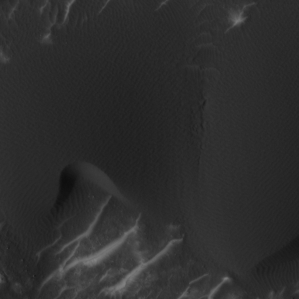
Label: non_frost